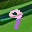
Label: 9